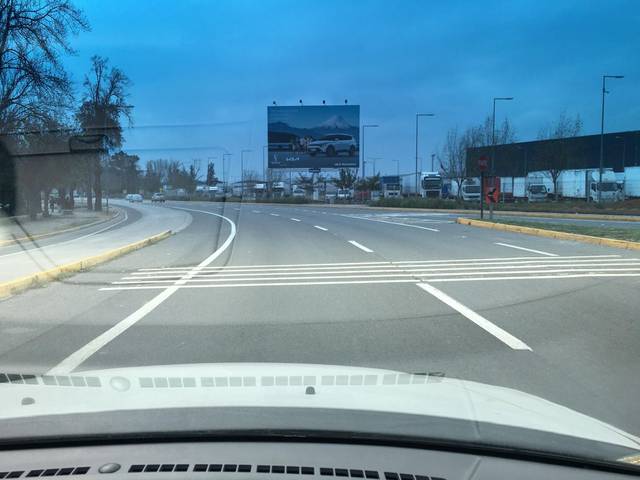
Region: Chile
Coordinates: -33.409, -70.792